Question: How do i show superscripted string in Label or form name property.

I have found few questions like this <URL> but was wondering if there is an way to do it for characters like 'a-z'?
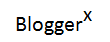
Answer: You should better rely on the control meant for text-decoration: 'RichTextBox'. You can configure it such that it looks like a 'Label'. Sample code ('richTextBox1' on main form):
'''
richTextBox1.BackColor = richTextBox1.Parent.BackColor; //Backcolor of the RTB's container
richTextBox1.BorderStyle = BorderStyle.None;
richTextBox1.Text = "Bloggerx";
richTextBox1.Font = new Font(richTextBox1.Font.FontFamily, 10);
richTextBox1.SelectionStart = 7;
richTextBox1.SelectionLength = 1;
richTextBox1.SelectionCharOffset = 5;
richTextBox1.SelectionLength = 0;
'''
Another option you have is relying on two different labels, adequately coordinated to get the appearance you want.
UPDATE
There is still another option (although I personally wouldn't use it) which is playing around with the encoding and the font families (some of them support super-and sub-scripts). Another answer has proposed what, in my opinion, is a very bad way to account for this alternative (relying on an external program); there are better ways to implement that. But, in any case, I don't think that this is a systematic, reliable and easy to implement method (you have to find the corresponding format and make sure that it accounts for all the situations you want); but something mention-worthy though.